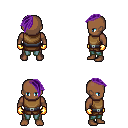
a pixel art fantasy rpg character, male body template, human, dark skin, leather chest armor, teal pants, purple long mohawk hairstyle, gold gloves, four views (front, back, left, right), 2x2 character sprite sheet, small pixel art, hard edges, no anti-aliasing